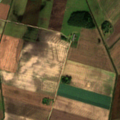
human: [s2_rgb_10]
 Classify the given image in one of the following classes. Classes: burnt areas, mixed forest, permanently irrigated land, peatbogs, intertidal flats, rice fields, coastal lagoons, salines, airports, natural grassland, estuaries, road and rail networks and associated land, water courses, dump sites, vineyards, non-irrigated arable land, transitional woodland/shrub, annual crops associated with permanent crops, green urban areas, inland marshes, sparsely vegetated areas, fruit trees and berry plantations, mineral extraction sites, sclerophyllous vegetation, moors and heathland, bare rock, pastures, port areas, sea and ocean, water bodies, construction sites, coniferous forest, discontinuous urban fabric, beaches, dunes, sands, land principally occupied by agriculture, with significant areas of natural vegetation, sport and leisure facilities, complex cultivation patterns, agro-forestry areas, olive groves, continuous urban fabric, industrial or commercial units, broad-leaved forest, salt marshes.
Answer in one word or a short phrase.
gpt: non-irrigated arable land